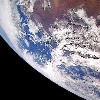
Label: cloud